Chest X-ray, PA view. Patient: 31 years old, sex F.
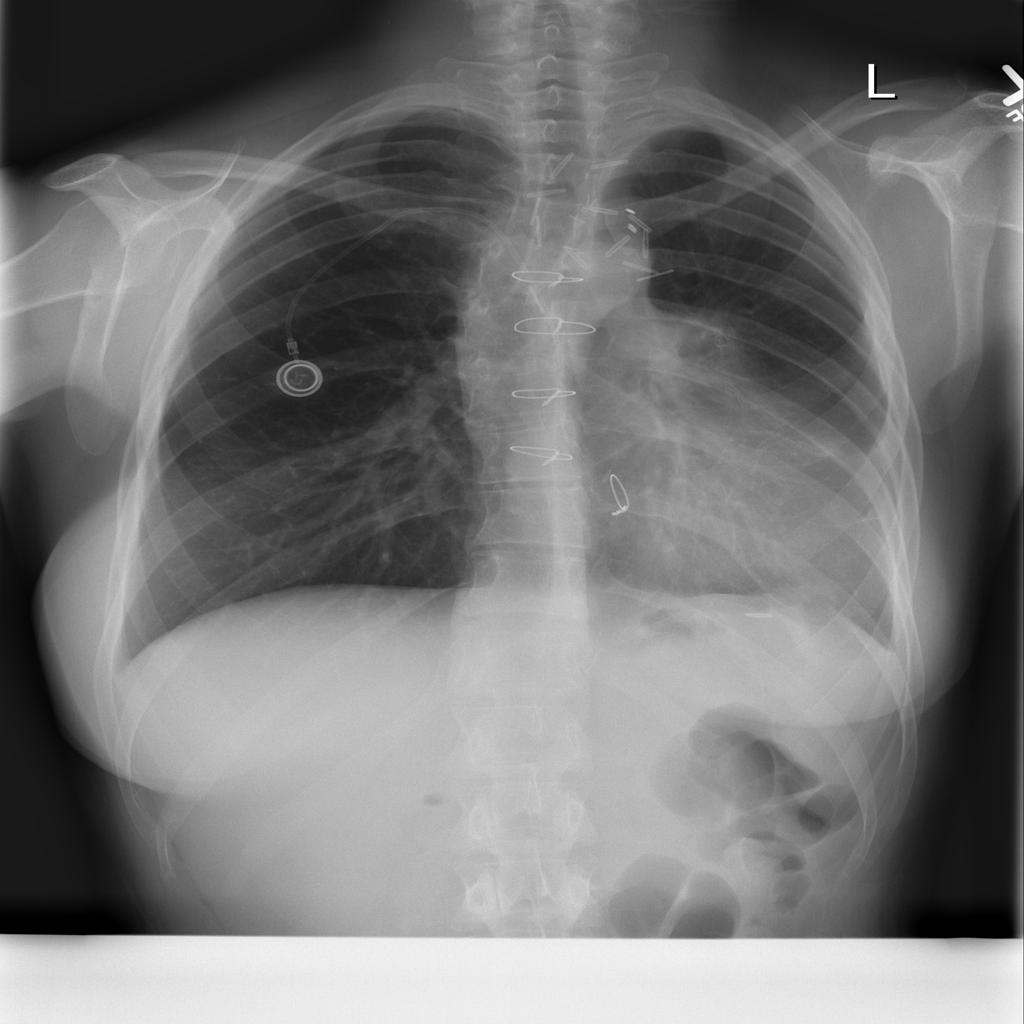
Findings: Effusion, Pneumothorax